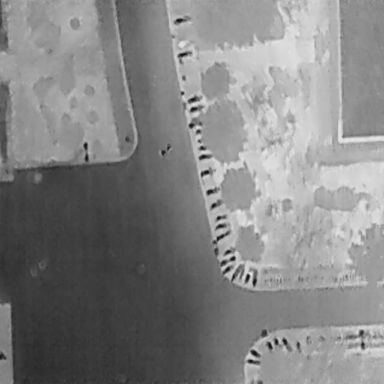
There are 24 objects shown in the infrared image, including 22 Bicycles, and two People.